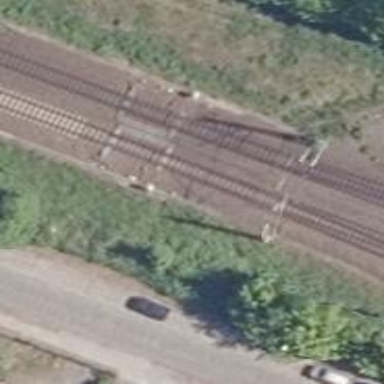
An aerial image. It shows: Railway switch.